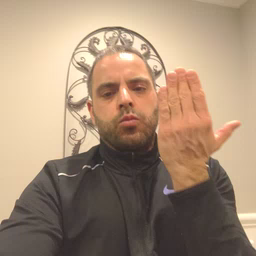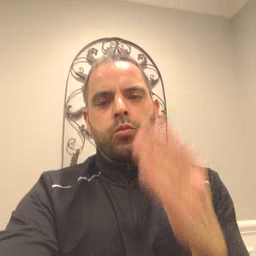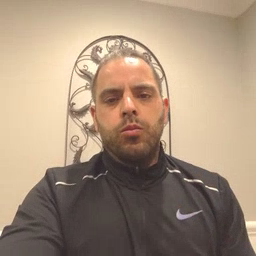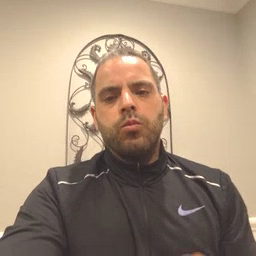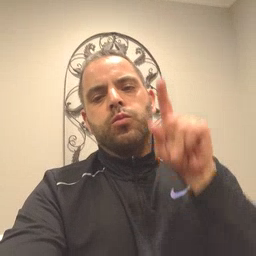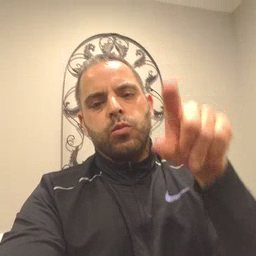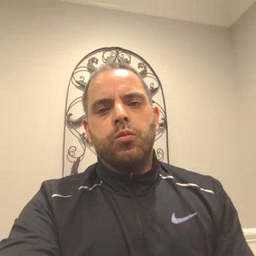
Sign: go